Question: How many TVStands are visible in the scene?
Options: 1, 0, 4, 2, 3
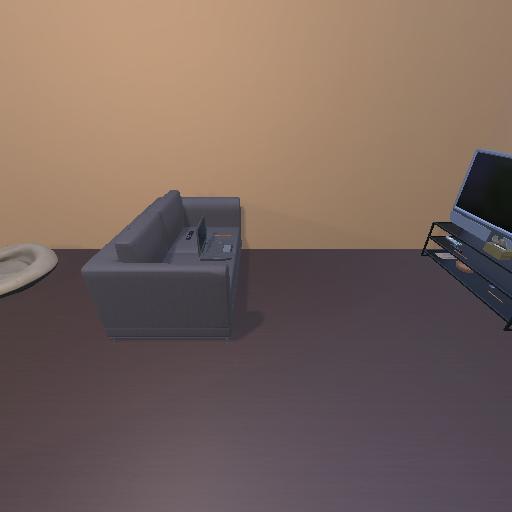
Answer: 1